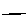
Label: line